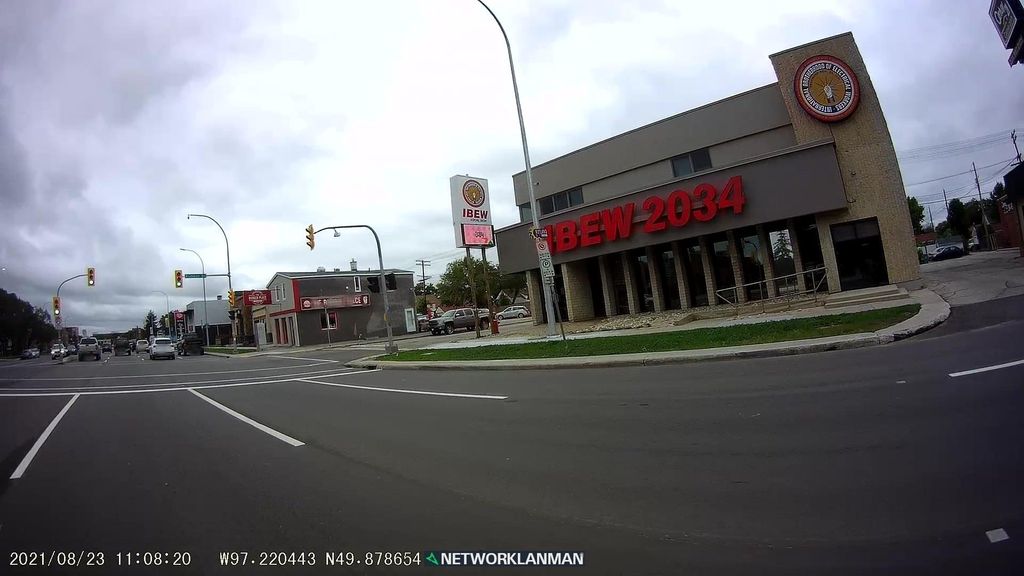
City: winnipeg